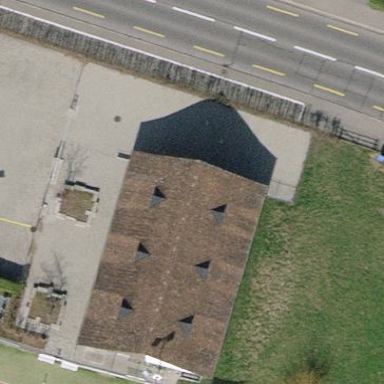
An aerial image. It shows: Service building for water pumping station.